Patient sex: M
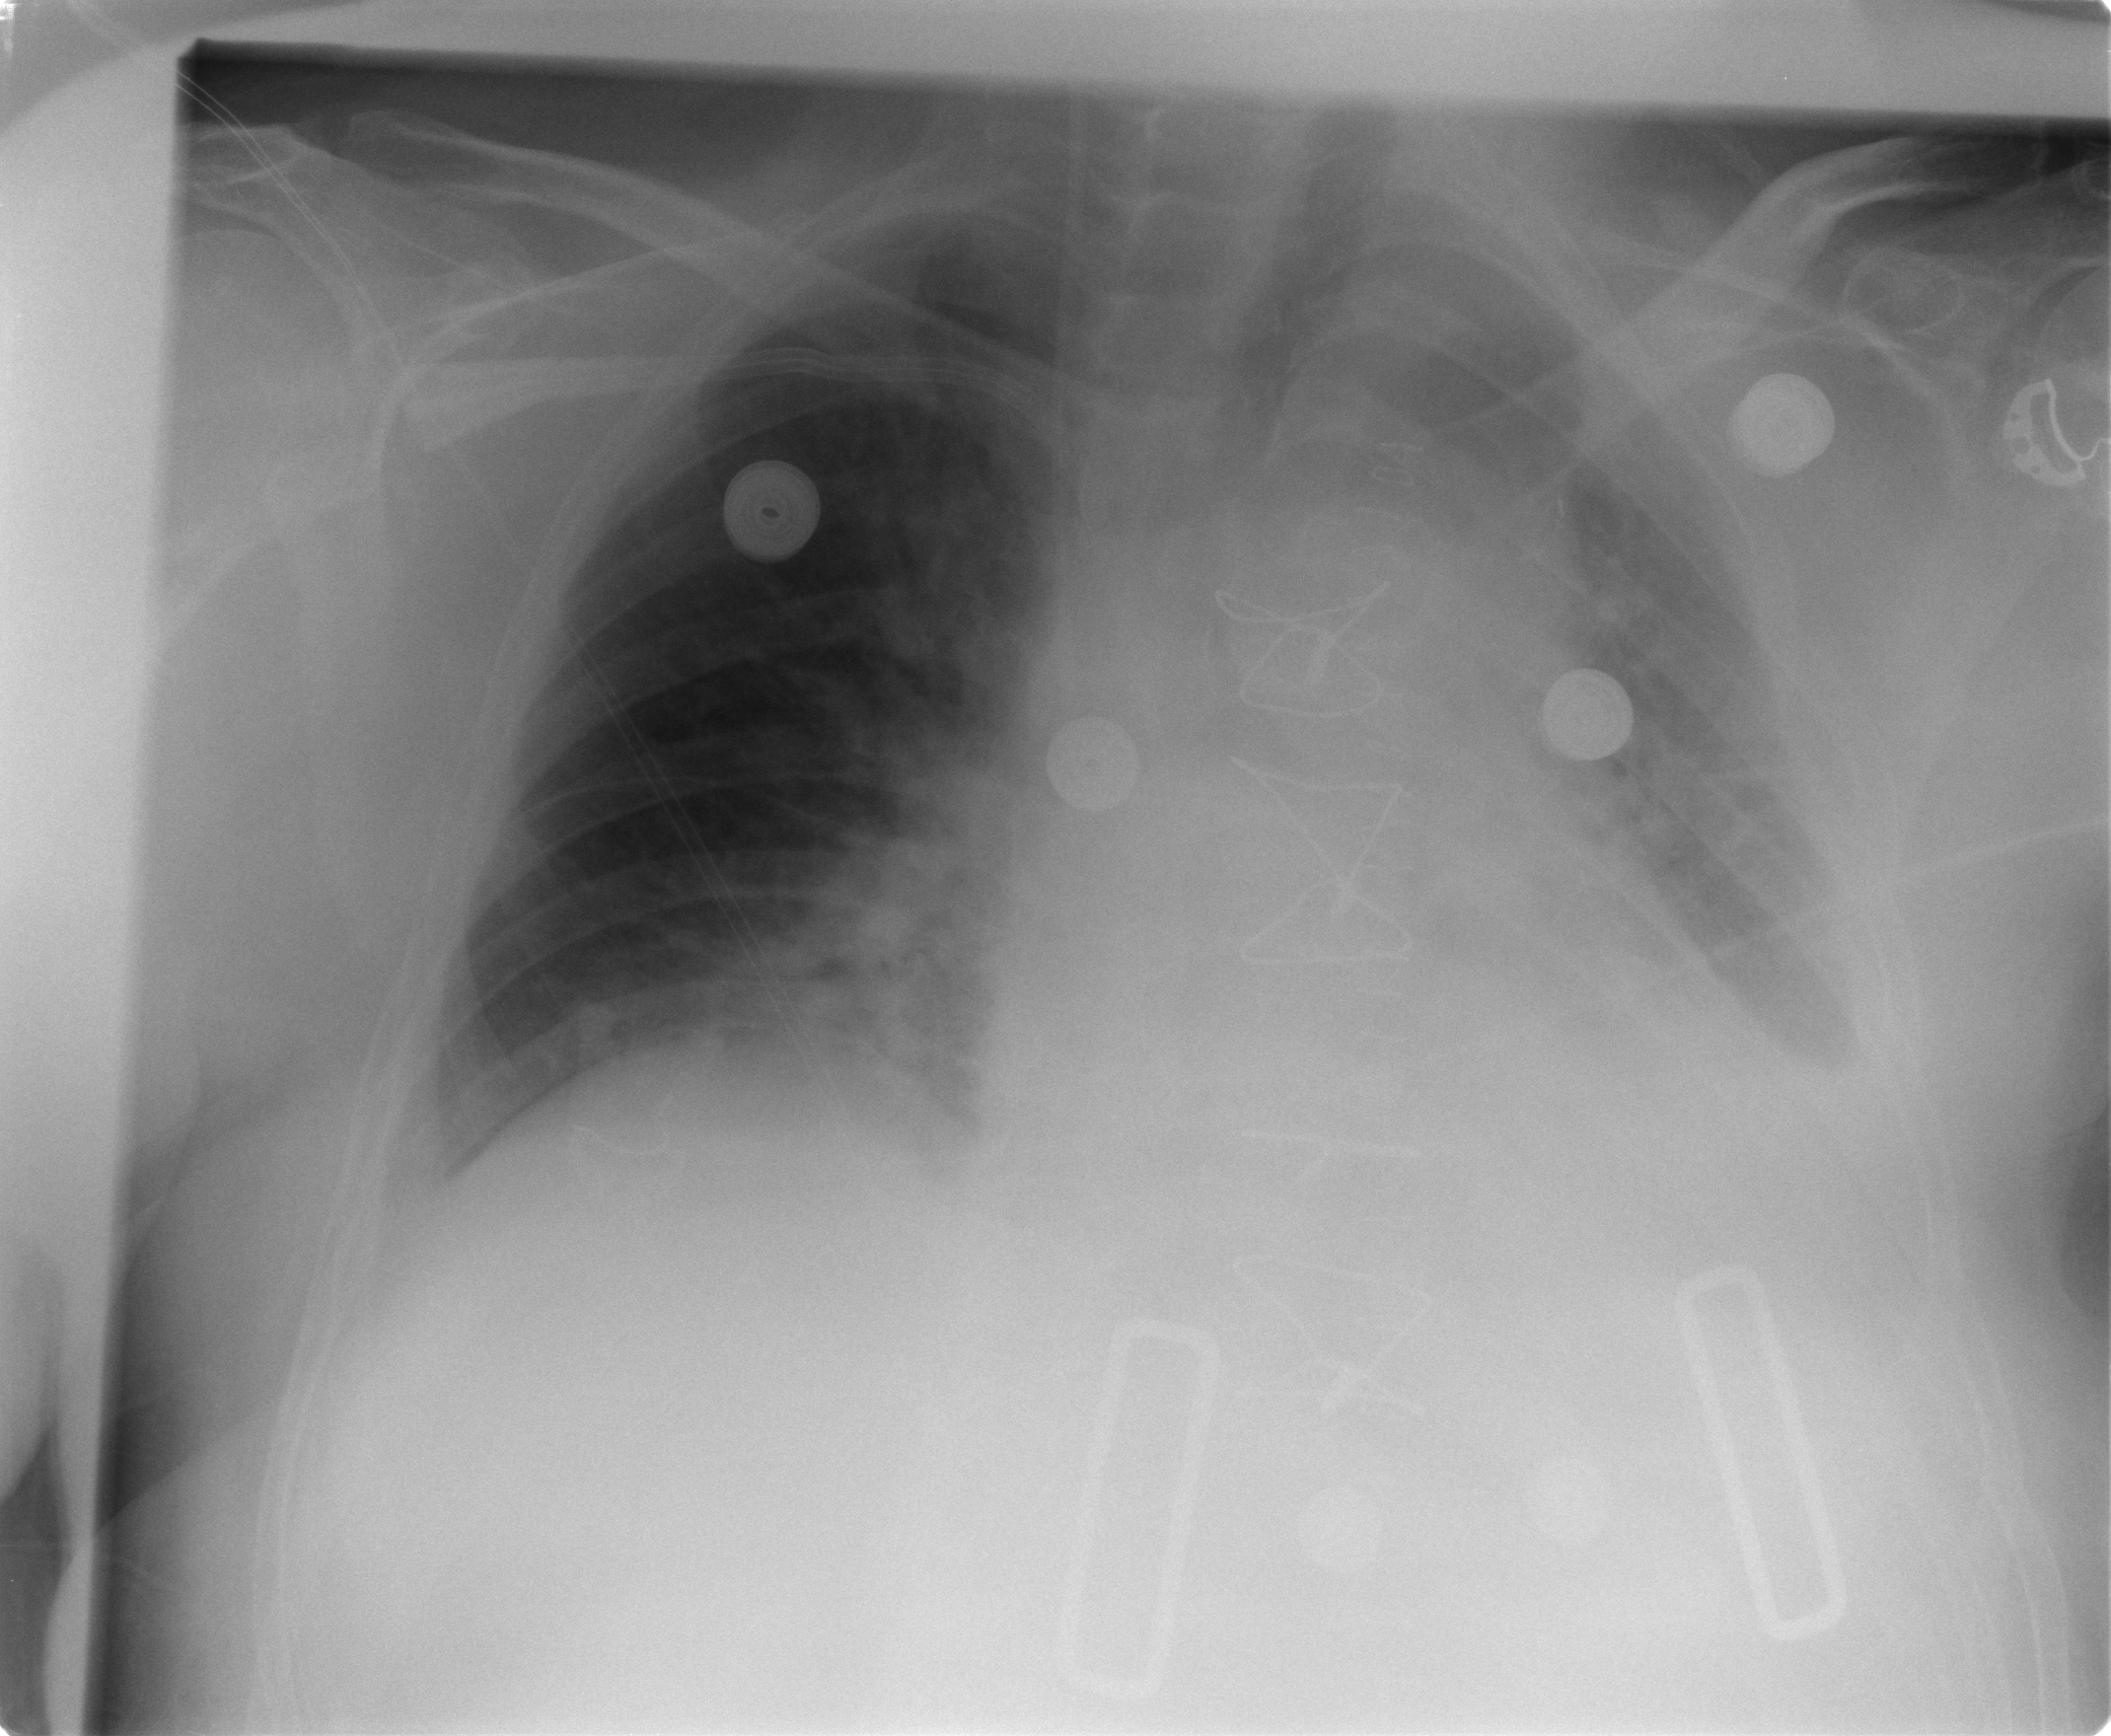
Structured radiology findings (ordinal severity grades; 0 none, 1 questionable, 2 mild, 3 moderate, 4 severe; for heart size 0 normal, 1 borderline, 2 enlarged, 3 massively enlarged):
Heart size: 0
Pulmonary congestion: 0
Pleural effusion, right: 0
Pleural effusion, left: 2
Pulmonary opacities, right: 0
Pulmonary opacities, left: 2
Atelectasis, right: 2
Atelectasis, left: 2